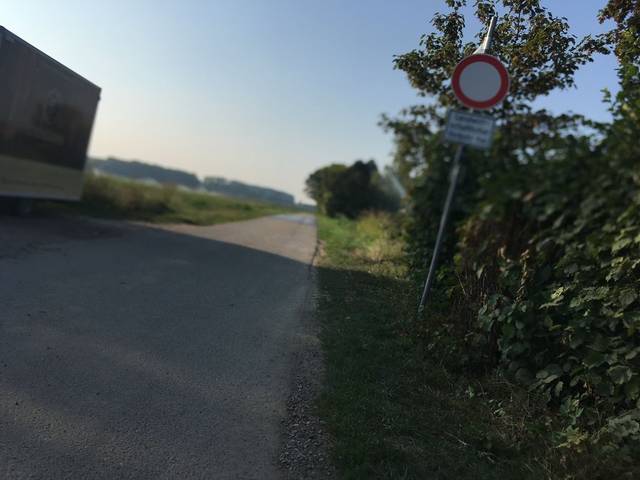
Region: Germany
Coordinates: 49.372, 8.461